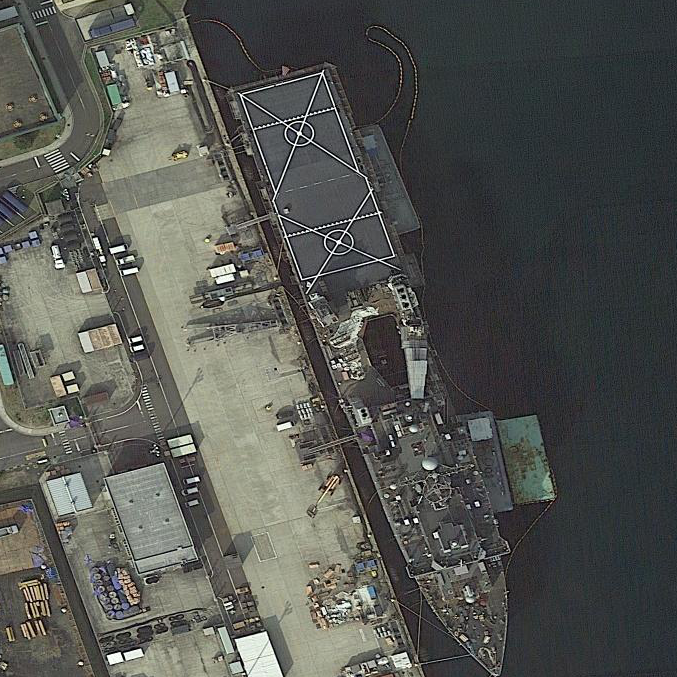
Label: combat